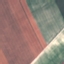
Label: AnnualCrop